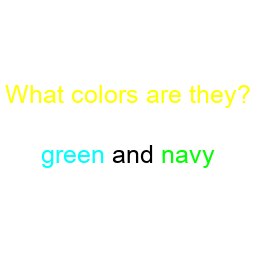
Color: cyan, lime
Color name shown: green, navy
Background color: white
Question text color: yellow